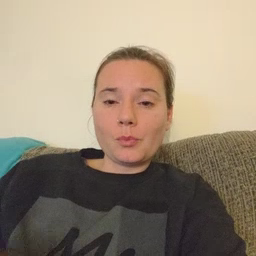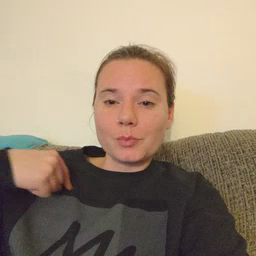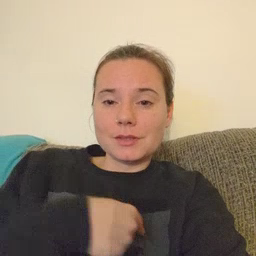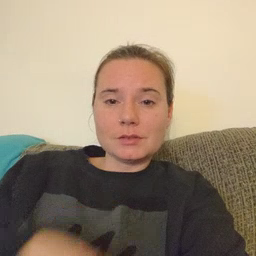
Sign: weus